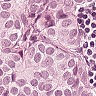
Metastatic tissue present: yes